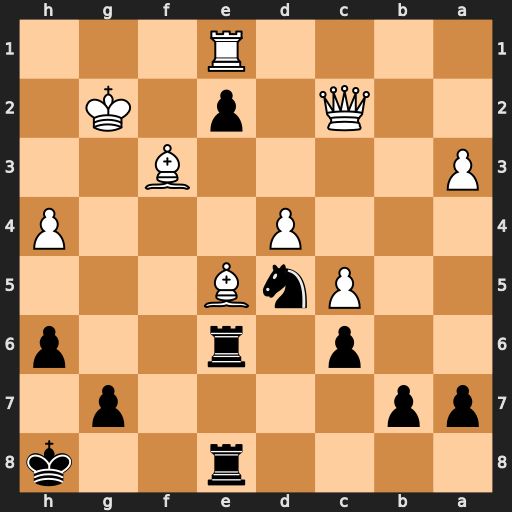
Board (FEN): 4r2k/pp4p1/2p1r2p/2PnB3/3P3P/P4B2/2Q1p1K1/4R3
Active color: b
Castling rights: -
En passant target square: -
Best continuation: Ne3+ Kf2 Nxc2